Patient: sex F, age 73
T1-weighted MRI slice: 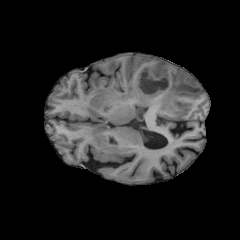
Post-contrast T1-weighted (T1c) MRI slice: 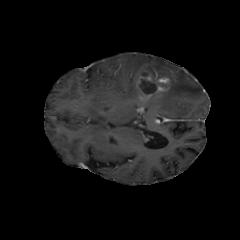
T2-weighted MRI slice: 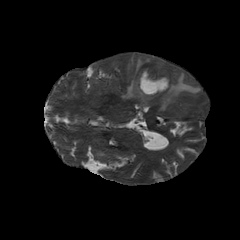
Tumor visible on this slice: yes
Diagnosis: Glioblastoma, IDH-wildtype
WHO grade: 4